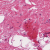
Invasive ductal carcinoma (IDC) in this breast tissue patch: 0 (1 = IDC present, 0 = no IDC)